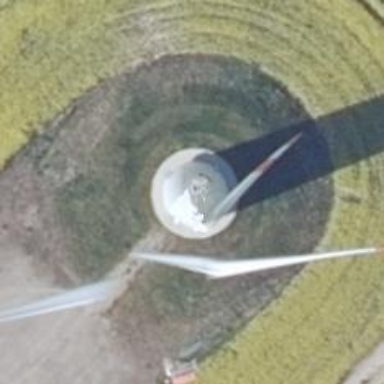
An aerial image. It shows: Wind generator powered by horizontal axis wind turbine.